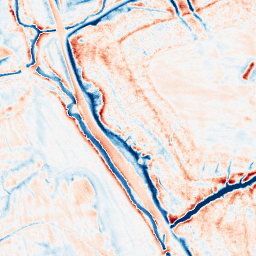
Category: edge_preserving
Decomposition family: anisotropic_diffusion
Decomposition parameters: iterations: 50
kappa: 100
gamma: 0.15
Upsampling method: sinc_hamming
Upsampling parameters: scale: 4
kernel_size: 16
Upsampling scale: 4